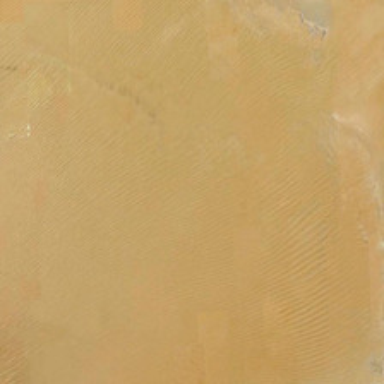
It is a large piece of yellow desert .